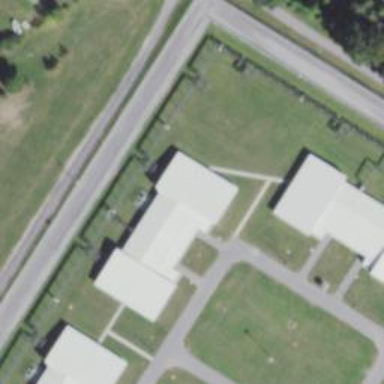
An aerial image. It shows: Prison building.